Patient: sex F, age 58
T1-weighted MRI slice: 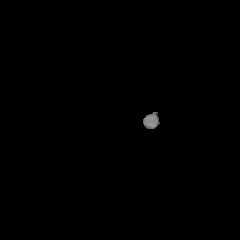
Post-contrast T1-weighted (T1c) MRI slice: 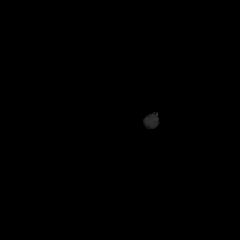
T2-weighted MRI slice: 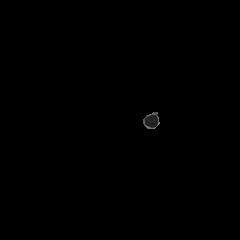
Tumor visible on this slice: no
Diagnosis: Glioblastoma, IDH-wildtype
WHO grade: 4